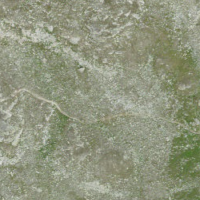
EUNIS habitat code: 48
Species observed at this site:
Bistorta vivipara